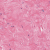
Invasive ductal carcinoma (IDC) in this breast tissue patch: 0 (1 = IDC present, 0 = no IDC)